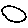
Label: circle